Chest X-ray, AP view. Patient: 64 years old, sex M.
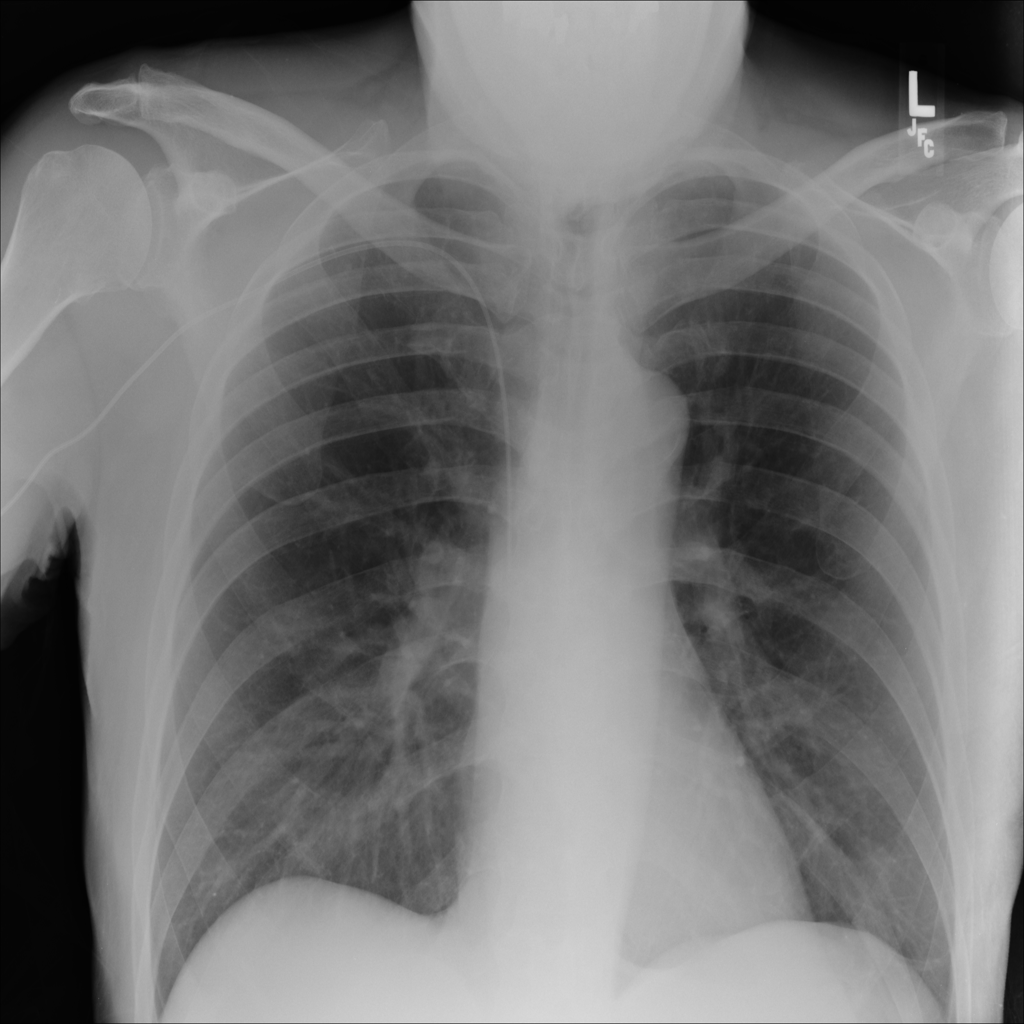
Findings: No Finding